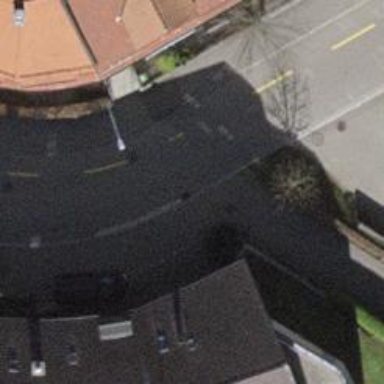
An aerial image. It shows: Asphalt residential road with opposite lane cycleway on the left.